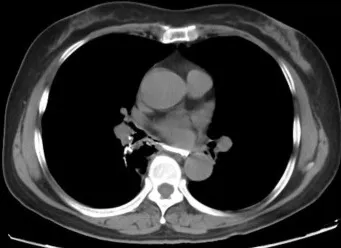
(C,D) The upper gastrointestinal (UGI) contrast study.
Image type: radiology (ct)